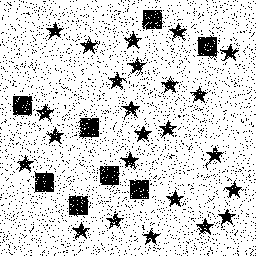
Squares: 8
Triangles: 0
Stars: 24
Total shapes: 32